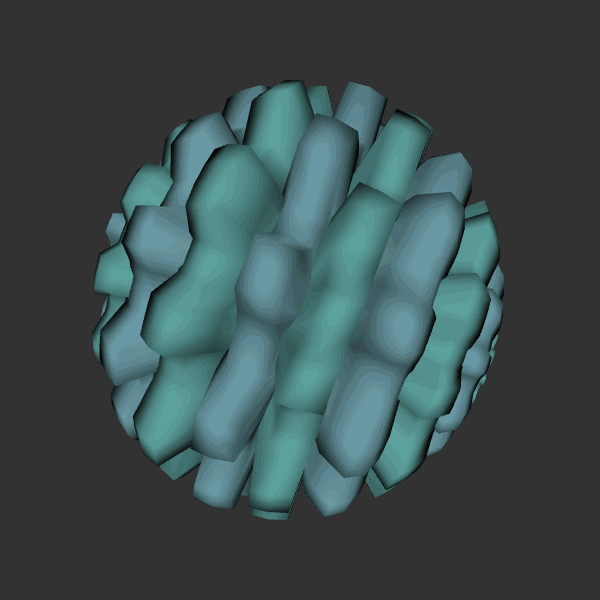
Background: dark